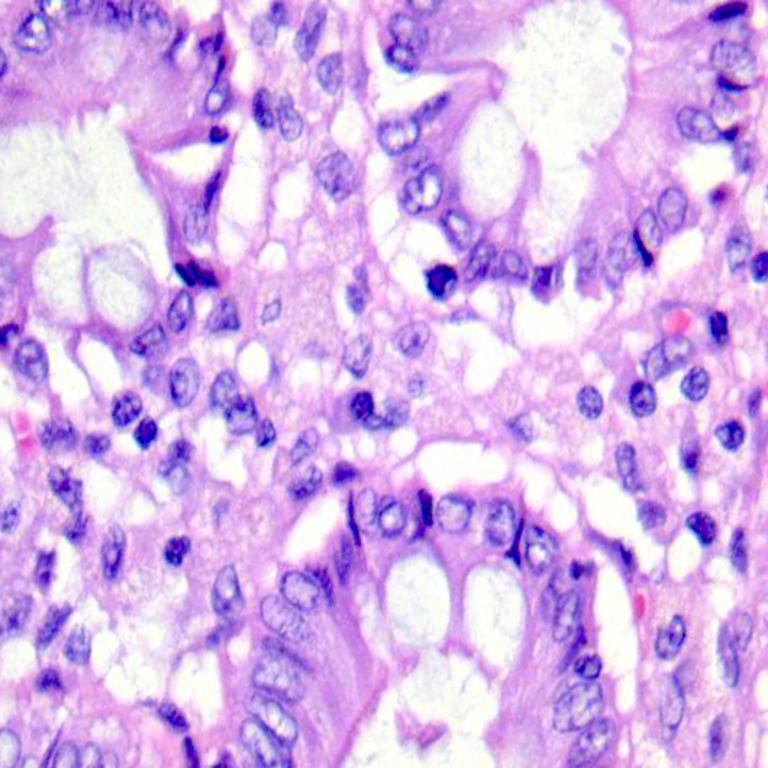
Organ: colon
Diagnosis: benign